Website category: auto
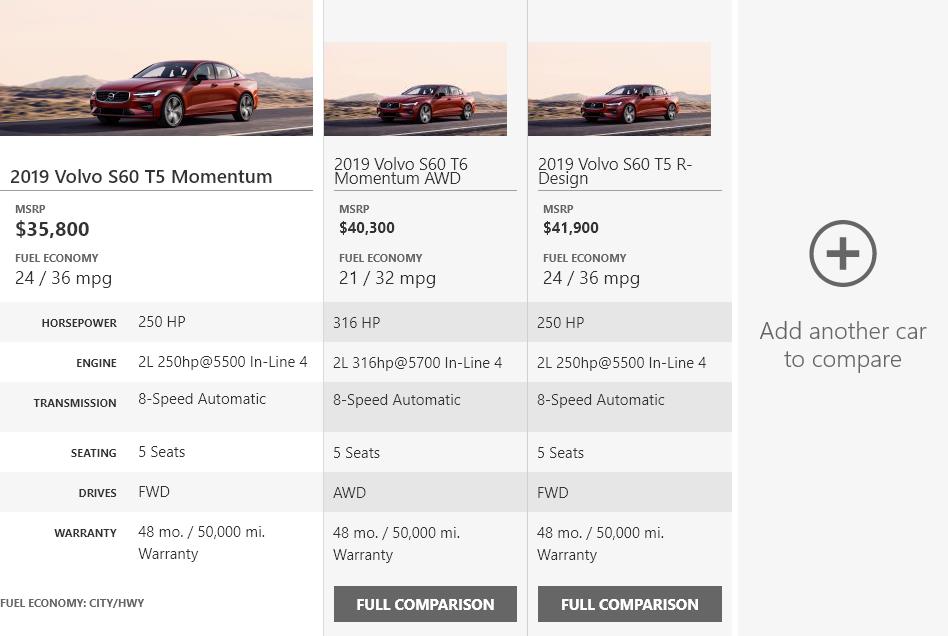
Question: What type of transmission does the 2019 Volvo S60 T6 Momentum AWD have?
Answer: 8-Speed Automatic

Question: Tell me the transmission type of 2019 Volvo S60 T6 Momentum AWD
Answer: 8-Speed Automatic

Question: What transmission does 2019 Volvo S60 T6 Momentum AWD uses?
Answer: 8-Speed Automatic

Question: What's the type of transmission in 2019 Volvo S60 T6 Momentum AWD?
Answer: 8-Speed Automatic

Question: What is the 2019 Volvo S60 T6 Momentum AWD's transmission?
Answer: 8-Speed Automatic

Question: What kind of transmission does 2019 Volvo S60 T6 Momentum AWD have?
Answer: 8-Speed Automatic

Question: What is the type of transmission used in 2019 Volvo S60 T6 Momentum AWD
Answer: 8-Speed Automatic

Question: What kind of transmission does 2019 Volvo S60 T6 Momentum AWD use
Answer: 8-Speed Automatic

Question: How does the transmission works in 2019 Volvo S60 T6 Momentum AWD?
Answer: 8-Speed Automatic

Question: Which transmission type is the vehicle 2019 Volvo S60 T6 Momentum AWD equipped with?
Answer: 8-Speed Automatic

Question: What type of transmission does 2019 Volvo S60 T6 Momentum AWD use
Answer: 8-Speed Automatic

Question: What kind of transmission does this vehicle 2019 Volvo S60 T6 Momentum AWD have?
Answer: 8-Speed Automatic

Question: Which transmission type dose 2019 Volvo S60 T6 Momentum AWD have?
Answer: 8-Speed Automatic

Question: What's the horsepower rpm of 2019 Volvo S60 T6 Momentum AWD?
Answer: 316 HP

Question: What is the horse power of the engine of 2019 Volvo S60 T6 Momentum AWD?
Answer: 316 HP

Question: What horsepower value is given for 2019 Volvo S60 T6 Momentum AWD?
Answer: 316 HP

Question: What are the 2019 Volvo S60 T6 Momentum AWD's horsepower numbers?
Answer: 316 HP

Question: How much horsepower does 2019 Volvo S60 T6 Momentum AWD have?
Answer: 316 HP

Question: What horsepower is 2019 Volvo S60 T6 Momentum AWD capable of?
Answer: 316 HP

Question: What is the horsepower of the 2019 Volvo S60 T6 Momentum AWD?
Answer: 316 HP

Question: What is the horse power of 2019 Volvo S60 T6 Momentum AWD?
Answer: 316 HP

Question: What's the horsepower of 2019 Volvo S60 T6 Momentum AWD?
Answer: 316 HP

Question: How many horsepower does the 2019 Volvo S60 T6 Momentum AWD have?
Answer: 316 HP

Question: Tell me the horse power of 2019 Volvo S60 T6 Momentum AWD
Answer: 316 HP

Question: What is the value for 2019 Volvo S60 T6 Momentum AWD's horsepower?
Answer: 316 HP

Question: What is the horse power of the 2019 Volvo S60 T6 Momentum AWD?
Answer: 316 HP

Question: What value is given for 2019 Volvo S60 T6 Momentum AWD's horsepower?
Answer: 316 HP

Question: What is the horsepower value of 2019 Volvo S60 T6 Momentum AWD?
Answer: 316 HP

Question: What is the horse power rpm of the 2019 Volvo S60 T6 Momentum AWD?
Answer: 316 HP

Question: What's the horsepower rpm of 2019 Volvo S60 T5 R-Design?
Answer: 250 HP

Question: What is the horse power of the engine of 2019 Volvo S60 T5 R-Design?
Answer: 250 HP

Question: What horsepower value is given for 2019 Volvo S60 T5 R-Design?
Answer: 250 HP

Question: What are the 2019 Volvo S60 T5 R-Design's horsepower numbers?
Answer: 250 HP

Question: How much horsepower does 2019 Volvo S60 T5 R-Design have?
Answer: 250 HP

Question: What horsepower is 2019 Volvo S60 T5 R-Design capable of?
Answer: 250 HP

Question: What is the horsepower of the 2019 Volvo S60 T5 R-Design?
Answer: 250 HP

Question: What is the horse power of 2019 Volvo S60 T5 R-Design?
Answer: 250 HP

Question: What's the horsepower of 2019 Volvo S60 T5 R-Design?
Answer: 250 HP

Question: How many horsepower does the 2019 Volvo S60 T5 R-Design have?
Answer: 250 HP

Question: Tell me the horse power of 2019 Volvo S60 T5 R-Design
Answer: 250 HP

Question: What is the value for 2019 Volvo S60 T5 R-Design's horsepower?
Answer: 250 HP

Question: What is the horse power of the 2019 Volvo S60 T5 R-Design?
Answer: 250 HP

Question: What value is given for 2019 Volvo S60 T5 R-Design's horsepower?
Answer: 250 HP

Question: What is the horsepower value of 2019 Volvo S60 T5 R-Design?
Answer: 250 HP

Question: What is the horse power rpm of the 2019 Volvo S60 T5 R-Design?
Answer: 250 HP

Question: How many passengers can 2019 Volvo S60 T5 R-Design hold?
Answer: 5 Seats

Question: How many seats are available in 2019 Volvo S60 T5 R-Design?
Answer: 5 Seats

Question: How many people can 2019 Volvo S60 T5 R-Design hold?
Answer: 5 Seats

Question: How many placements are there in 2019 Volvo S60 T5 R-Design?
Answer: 5 Seats

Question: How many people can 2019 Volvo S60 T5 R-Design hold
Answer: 5 Seats

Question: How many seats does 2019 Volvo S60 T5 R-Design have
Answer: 5 Seats

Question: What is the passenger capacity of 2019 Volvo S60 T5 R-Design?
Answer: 5 Seats

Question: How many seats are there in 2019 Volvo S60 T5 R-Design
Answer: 5 Seats

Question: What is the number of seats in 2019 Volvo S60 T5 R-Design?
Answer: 5 Seats

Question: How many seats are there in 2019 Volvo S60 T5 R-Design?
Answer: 5 Seats

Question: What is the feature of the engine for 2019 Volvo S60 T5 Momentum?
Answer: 2L 250hp@5500 In-Line 4

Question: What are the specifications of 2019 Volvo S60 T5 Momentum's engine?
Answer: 2L 250hp@5500 In-Line 4

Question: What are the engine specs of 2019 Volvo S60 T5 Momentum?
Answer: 2L 250hp@5500 In-Line 4

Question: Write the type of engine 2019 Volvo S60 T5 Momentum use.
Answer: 2L 250hp@5500 In-Line 4

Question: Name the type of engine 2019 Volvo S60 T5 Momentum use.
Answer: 2L 250hp@5500 In-Line 4

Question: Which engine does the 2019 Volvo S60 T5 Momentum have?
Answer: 2L 250hp@5500 In-Line 4

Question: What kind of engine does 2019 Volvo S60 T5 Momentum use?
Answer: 2L 250hp@5500 In-Line 4

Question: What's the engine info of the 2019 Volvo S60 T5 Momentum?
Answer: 2L 250hp@5500 In-Line 4

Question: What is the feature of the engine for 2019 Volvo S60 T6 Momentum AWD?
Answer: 2L 316hp@5700 In-Line 4